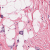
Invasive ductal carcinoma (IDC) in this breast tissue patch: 0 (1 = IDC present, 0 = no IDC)